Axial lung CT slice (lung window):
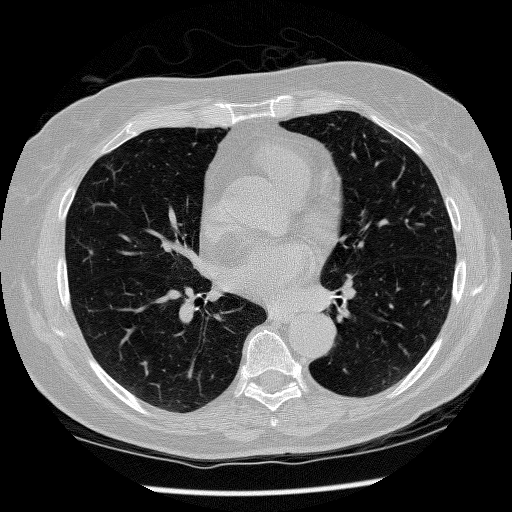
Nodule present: no